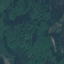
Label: Forest